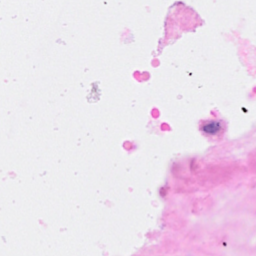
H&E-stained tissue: Breast